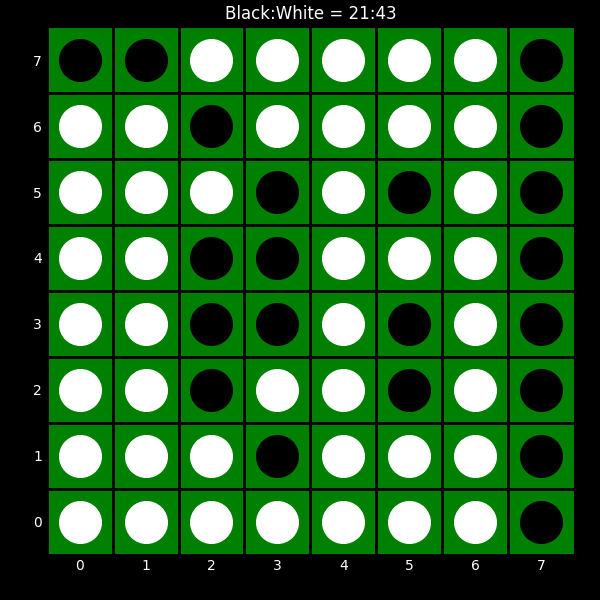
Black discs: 21
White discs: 43